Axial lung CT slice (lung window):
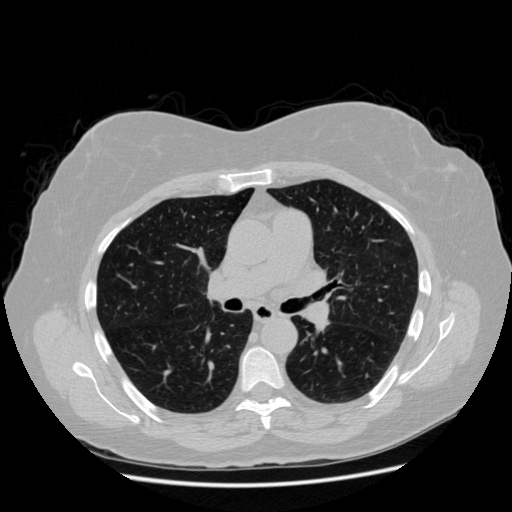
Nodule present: no